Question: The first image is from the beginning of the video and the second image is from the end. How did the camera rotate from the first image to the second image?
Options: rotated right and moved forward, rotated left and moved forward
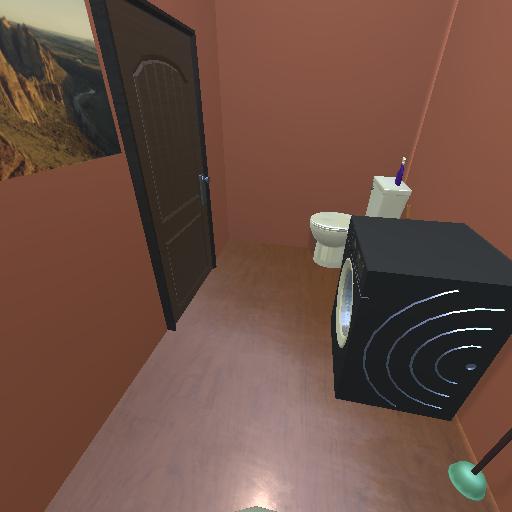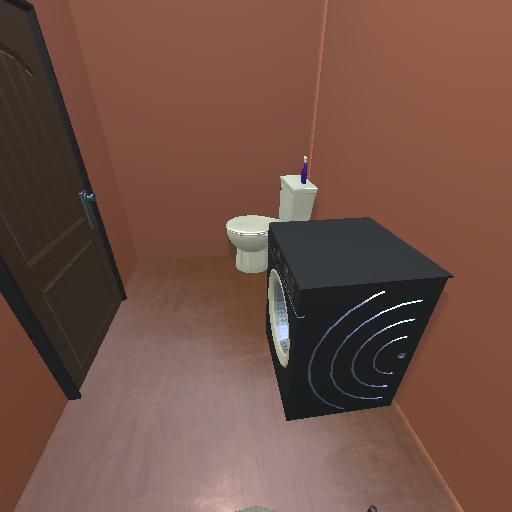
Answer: rotated right and moved forward